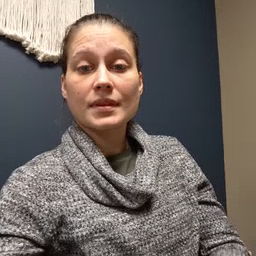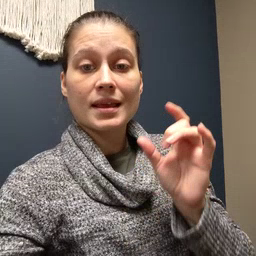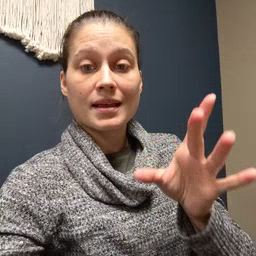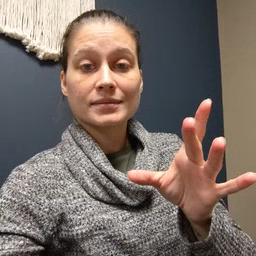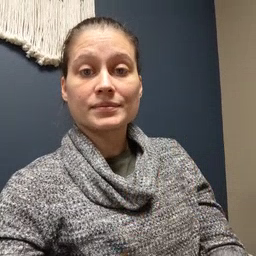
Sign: hate